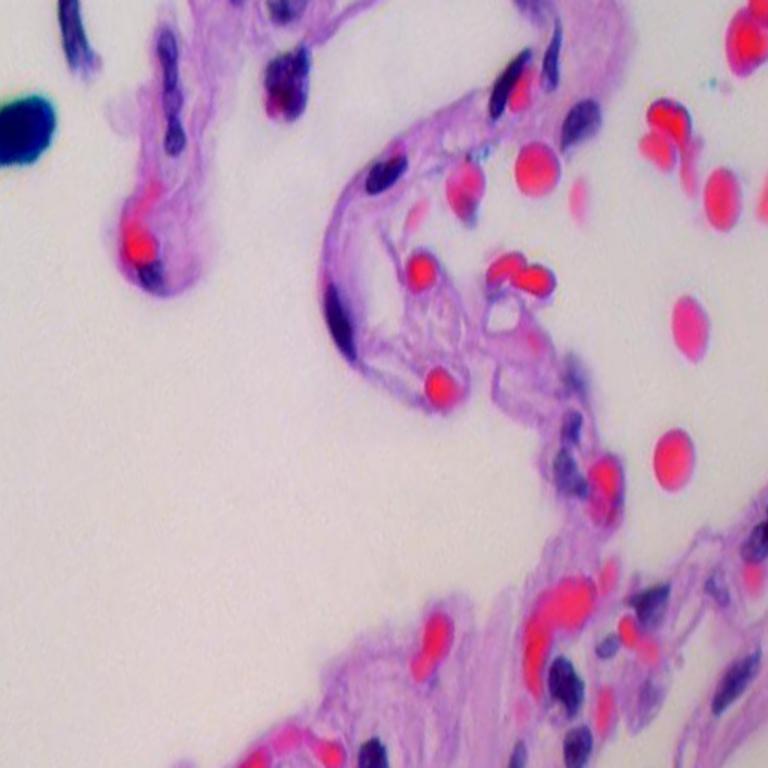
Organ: lung
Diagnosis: benign